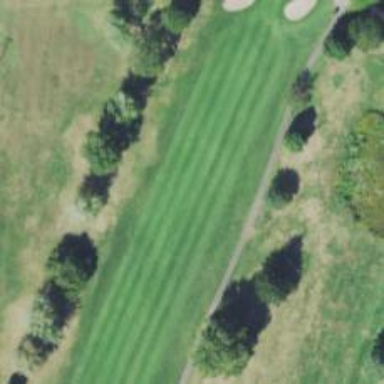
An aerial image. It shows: View of golf hole.